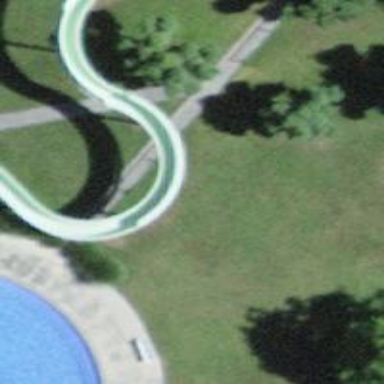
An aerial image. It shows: Water slide attraction.